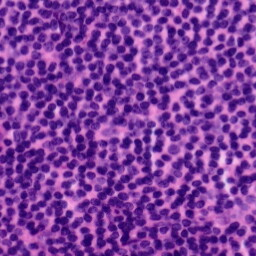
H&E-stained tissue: Tonsil